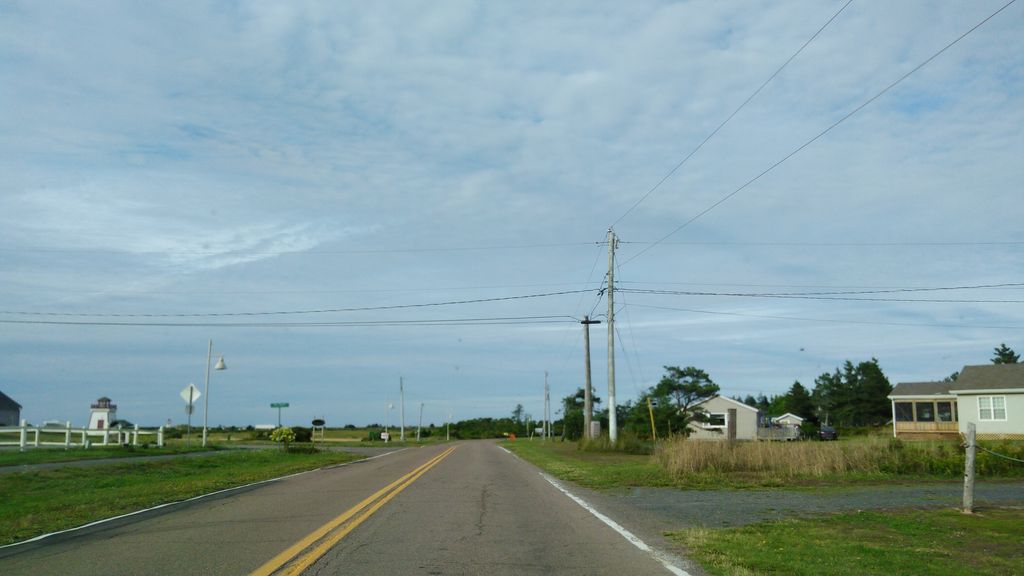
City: charlottetown